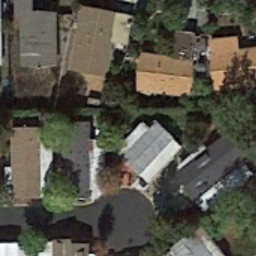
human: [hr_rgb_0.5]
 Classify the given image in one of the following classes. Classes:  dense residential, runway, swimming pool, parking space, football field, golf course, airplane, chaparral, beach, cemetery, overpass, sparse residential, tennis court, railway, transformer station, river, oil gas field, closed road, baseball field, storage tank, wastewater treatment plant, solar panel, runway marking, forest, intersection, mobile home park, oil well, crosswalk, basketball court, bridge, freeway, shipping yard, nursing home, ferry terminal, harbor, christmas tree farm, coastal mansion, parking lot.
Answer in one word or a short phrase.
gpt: mobile home park